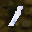
Label: 1